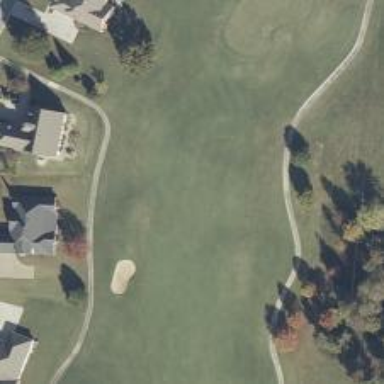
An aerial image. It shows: View of golf hole.